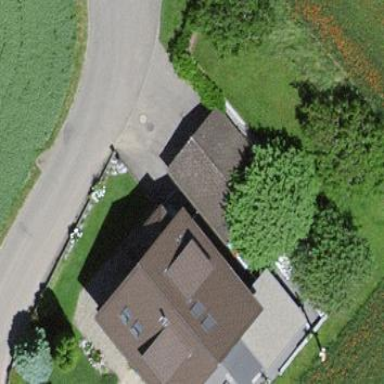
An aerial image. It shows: Garage.